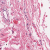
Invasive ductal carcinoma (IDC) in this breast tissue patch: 0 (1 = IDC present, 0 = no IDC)